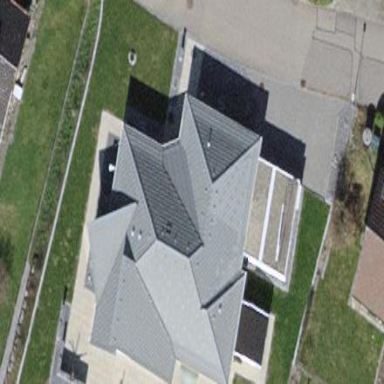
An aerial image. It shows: Detached building with hipped roof shape.